Question: I have a panel that contains two labels. Such panels are used in a statistics block as "name:value". But name's length is different for every entry and UI looks ugly at the end. I decided to get the size of the biggest label and set 'setPrefWidth()' for all labels in the column to that size. But UI starts looking weird at the end.
Here is what I have:

Here is the code of such panel:
'''
public class StatLine extends HBox {
private Label name;
private Label value;
public StatLine(String name) {
super();
this.name = new Label(name);
this.value = new Label("99999");
this.name.setPrefWidth(25);
this.getChildren().addAll(this.name, this.value);
}
}
'''
Without 'setPrefWidth()', my result now is the following:
'''
Name1: 99999 Name3: 99999
Long Name: 99999 Name31: 99999
Name2: 99999 Longest3: 99999
'''
The result I want to get at the end:
'''
Name1: 99999 Name3: 99999
Long Name: 99999 Name31: 99999
Name2: 99999 Longest3: 99999
'''
How can I achieve this?
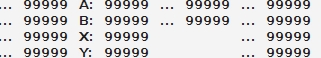
Answer: You can use a <URL> to lay out the data like a table. This will automatically adjust the cell widths to match the longest field.